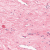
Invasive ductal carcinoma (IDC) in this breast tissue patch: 0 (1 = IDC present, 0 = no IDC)